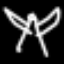
Label: angel